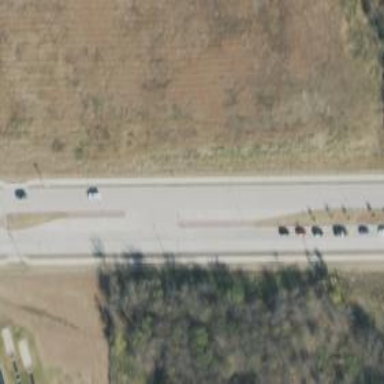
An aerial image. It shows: Secondary link road.